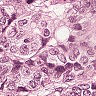
Metastatic tissue present: yes